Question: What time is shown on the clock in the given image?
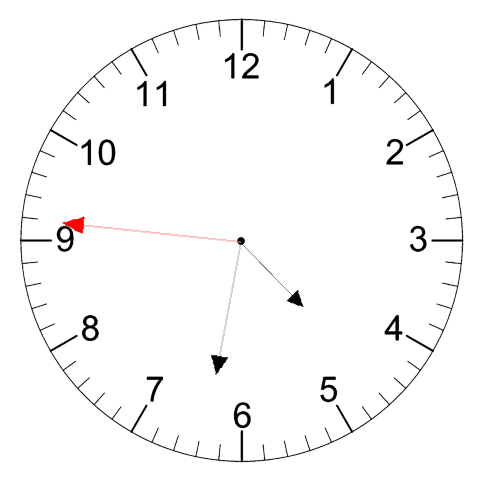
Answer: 04:31:46